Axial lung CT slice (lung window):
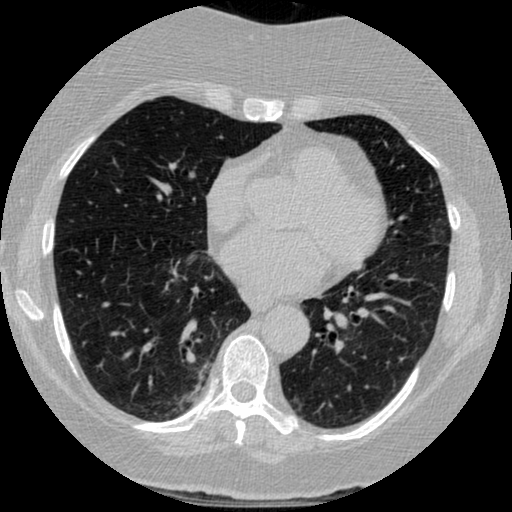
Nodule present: no